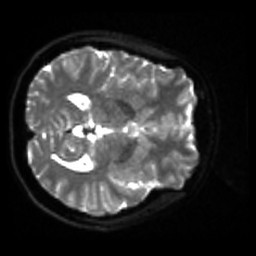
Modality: sbref
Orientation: axial
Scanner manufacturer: siemens
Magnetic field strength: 3 T
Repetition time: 4 s
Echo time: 0.0594 s